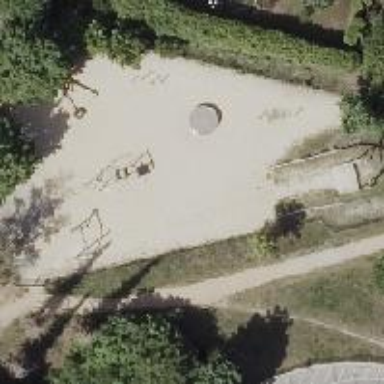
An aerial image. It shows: Playground area for leisure land.